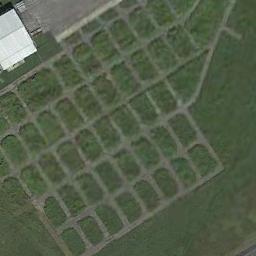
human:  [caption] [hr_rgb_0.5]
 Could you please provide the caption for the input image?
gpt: The entire image is dominated by grass .

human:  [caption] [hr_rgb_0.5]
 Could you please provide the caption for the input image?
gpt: This meadow has dense grasses and some grid roads are on the meadow .

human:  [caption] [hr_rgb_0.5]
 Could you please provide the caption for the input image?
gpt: The meadow is next to the house .

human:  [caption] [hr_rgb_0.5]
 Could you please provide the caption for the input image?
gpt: There is a building beside the meadow .

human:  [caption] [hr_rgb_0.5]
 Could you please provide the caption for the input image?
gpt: There are some grids on the meadow beside a white building .